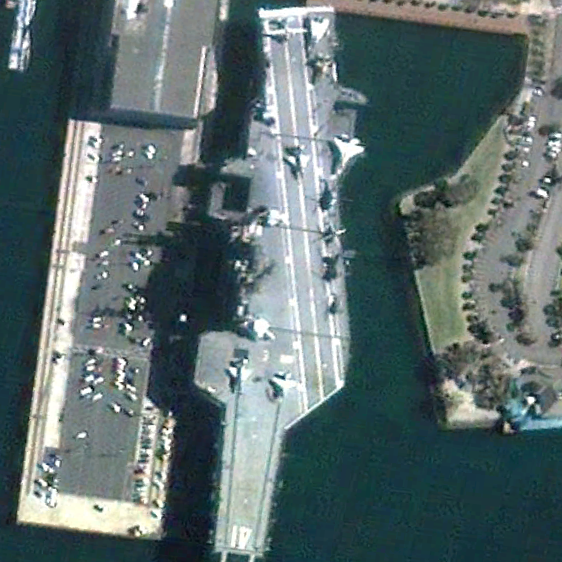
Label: aircraft_carrier